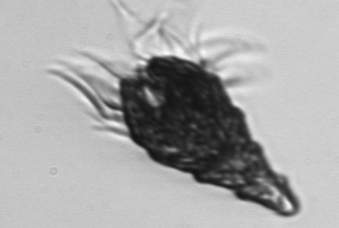
Label: Laboea_strobila